Interaction volume radius: 10 \u00c5
Interaction volume height: 40 \u00c5
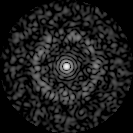
Disorder parameter: 0.8368